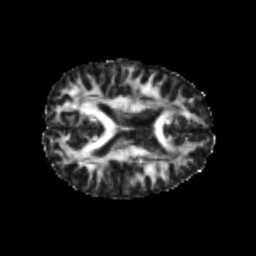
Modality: FA
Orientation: axial
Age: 24
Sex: female
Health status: healthy
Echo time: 0.074 s